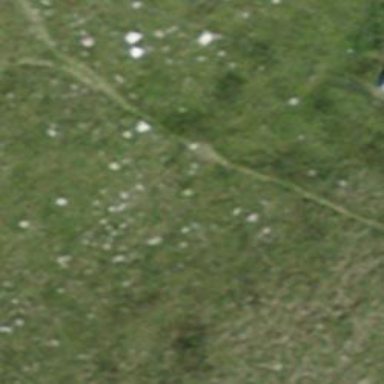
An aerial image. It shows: Path.